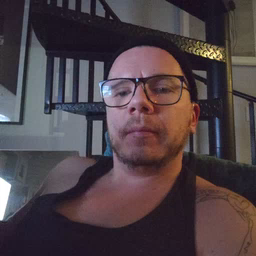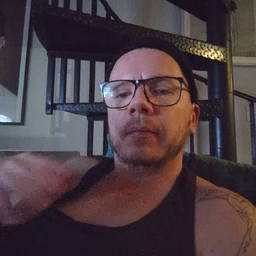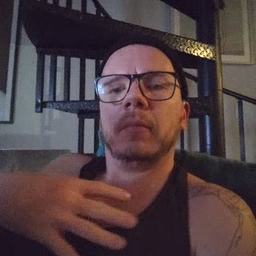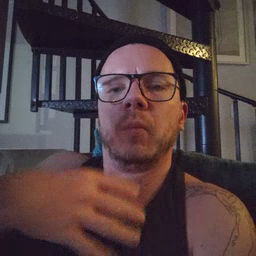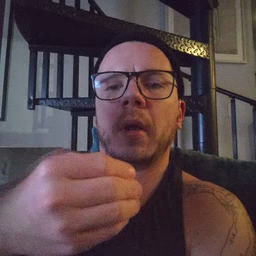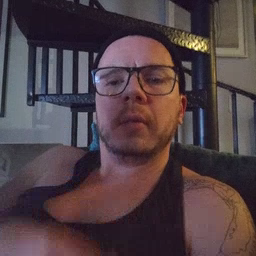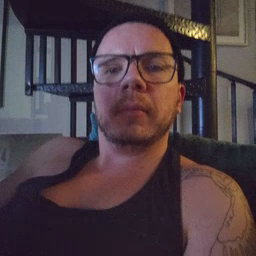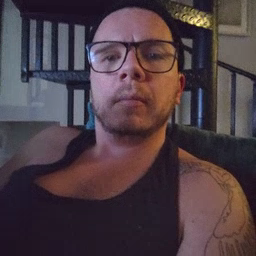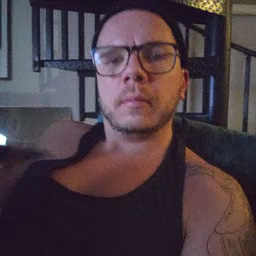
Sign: white